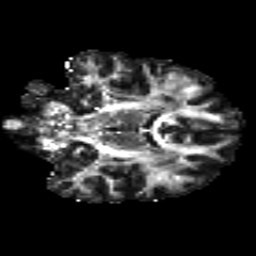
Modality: FA
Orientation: coronal
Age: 20
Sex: male
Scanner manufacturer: siemens
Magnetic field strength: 3 T
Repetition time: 8.8 s
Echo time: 0.085 s